Field crop: maize
Growth stage: 2
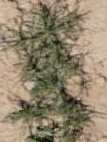
Species: salsola